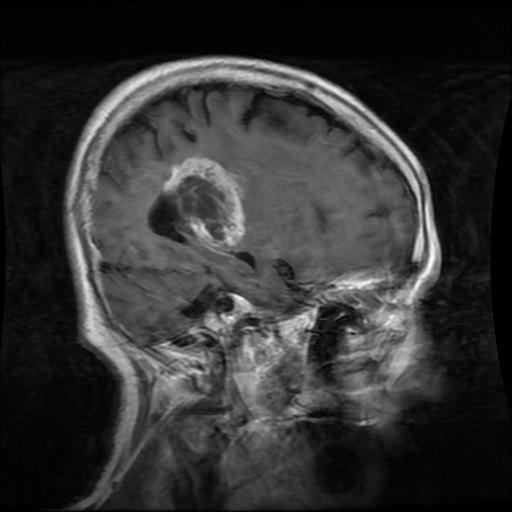
Label: glioma